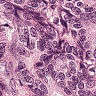
Metastatic tissue present: yes